Field crop: maize
Growth stage: 1
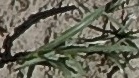
Species: sorghum